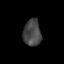
Tissue: prostate
Cell type: T cells
Senescence score: 0.3293
Nuclear area (px): 468
Mean DAPI intensity: 69.985